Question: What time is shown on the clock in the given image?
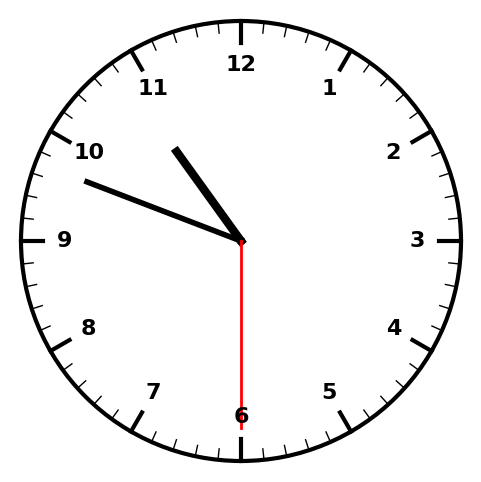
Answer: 10:48:30